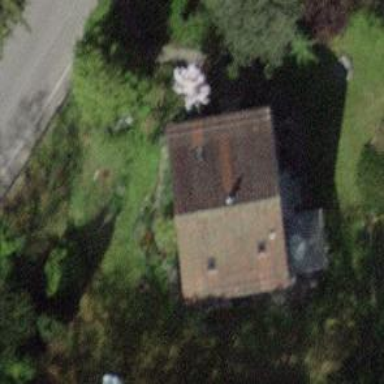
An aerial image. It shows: Simple and straightforward house.